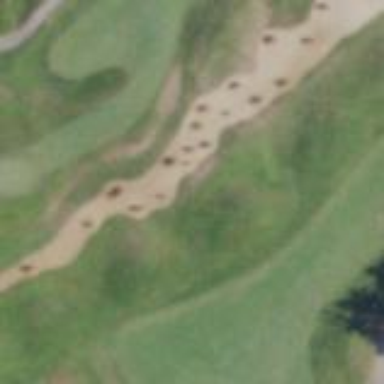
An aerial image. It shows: Sandy area is golf bunker.